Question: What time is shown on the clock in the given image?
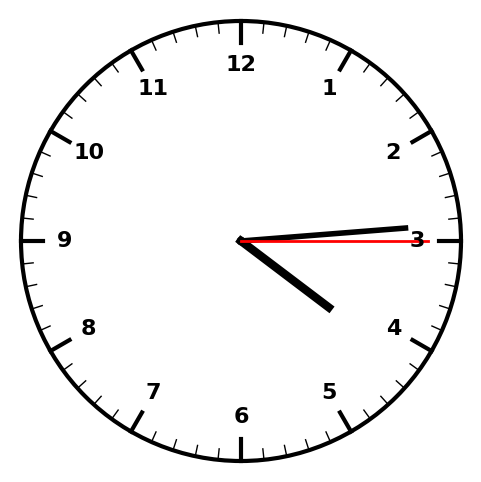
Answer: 04:14:15